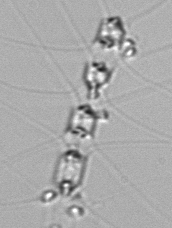
Label: Chaetoceros_didymus_TAG_external_flagellate